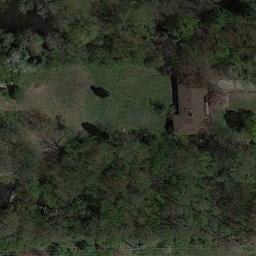
Label: residential